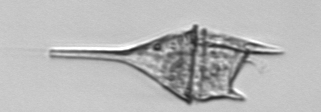
Label: Tripos_lineatus